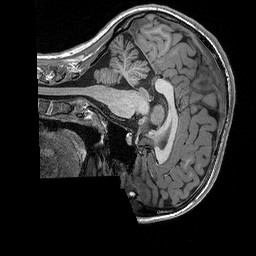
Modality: T1w
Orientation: sagittal
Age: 21
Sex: female
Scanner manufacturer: siemens
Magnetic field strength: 3 T
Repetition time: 2.3 s
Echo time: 0.00298 s